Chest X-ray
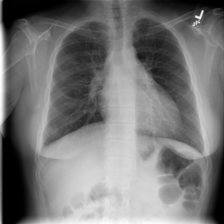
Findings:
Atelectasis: negative
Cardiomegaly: negative
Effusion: negative
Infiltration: negative
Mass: negative
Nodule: negative
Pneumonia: negative
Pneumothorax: negative
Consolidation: negative
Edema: negative
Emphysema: negative
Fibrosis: negative
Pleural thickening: negative
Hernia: negative